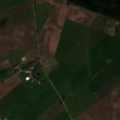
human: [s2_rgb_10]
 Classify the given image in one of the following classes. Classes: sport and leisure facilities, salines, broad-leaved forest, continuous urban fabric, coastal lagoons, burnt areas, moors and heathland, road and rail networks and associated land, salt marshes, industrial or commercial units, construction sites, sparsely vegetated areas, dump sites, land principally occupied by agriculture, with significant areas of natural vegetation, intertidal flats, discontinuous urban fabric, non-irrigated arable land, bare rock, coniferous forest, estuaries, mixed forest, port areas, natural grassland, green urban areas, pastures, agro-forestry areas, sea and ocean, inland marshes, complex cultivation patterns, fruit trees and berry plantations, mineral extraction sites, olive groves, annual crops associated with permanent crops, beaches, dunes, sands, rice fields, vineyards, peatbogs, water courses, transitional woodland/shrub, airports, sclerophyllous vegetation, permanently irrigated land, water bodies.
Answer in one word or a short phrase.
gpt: discontinuous urban fabric, non-irrigated arable land, complex cultivation patterns, coniferous forest